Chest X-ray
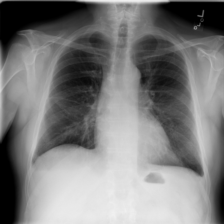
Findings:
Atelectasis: negative
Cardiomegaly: negative
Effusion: negative
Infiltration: negative
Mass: negative
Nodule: negative
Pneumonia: negative
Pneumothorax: negative
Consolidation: negative
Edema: negative
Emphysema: negative
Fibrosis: negative
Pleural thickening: negative
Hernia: negative